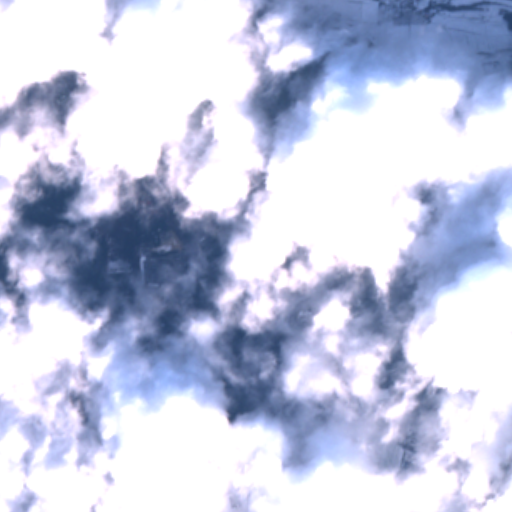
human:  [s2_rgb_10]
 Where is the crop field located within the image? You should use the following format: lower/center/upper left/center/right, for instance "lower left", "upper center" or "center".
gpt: The crop field is located in the upper right of the image.
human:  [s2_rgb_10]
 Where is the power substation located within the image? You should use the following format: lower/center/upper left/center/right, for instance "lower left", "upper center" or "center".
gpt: The power substation is located in the lower right of the image.
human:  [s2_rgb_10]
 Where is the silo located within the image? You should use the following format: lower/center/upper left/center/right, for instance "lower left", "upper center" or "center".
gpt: The silo is located in the upper left of the image.
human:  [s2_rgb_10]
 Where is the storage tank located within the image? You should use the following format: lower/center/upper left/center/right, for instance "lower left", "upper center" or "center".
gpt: The storage tank is located in the upper center of the image.
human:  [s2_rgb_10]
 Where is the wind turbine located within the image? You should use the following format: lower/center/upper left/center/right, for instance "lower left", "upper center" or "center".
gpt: The wind turbine is located in the center right of the image.
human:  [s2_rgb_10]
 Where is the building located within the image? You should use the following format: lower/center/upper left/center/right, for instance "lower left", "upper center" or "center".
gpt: There is no building in the image.